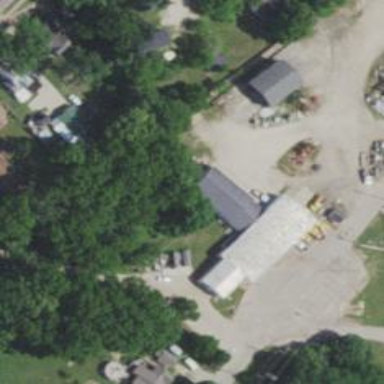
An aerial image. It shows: Commercial building that serves as recycling center.